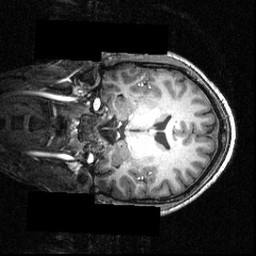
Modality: T1w
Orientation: coronal
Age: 21
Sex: male
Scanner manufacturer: siemens
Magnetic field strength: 3.951 T
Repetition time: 1.5 s
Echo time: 0.00335 s